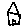
Label: house